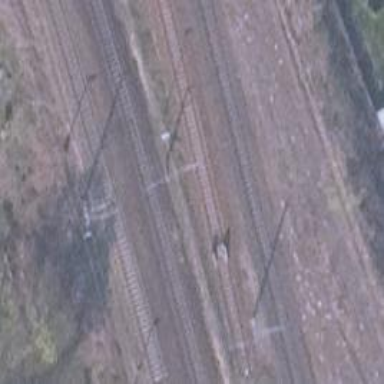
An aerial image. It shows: Railway switch.